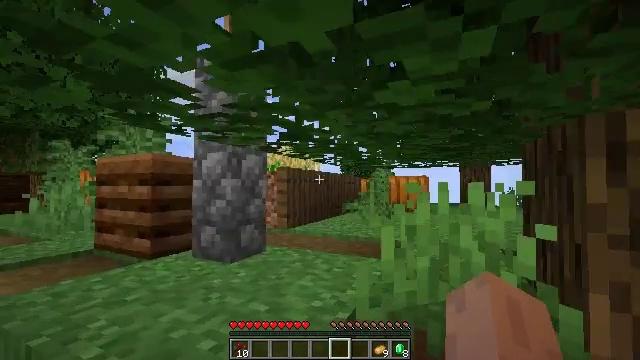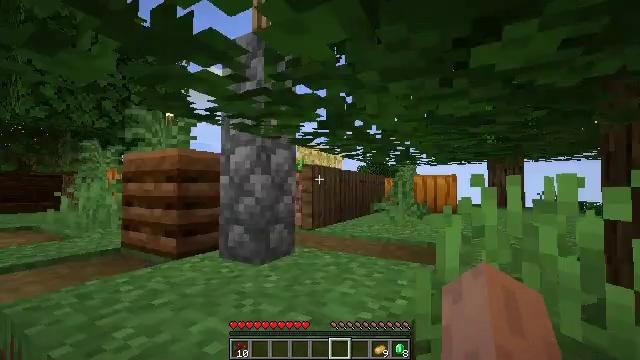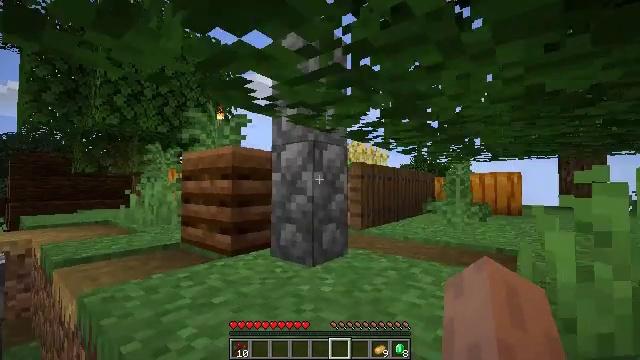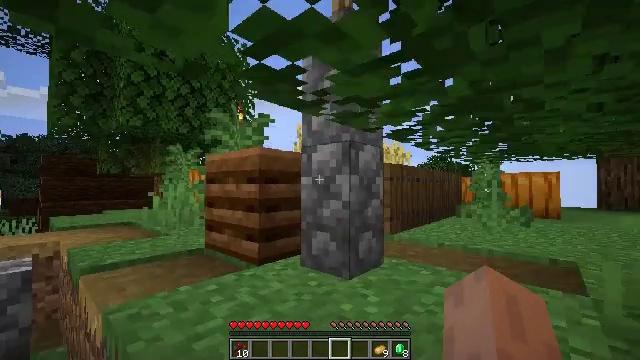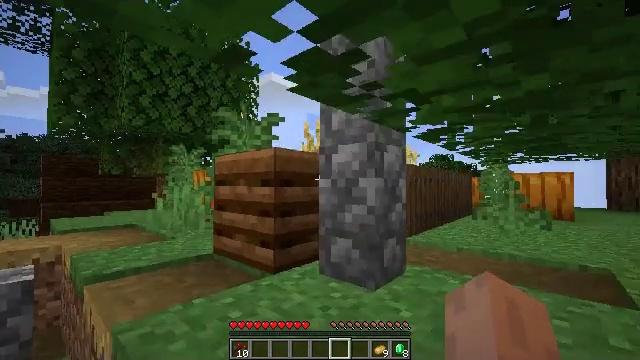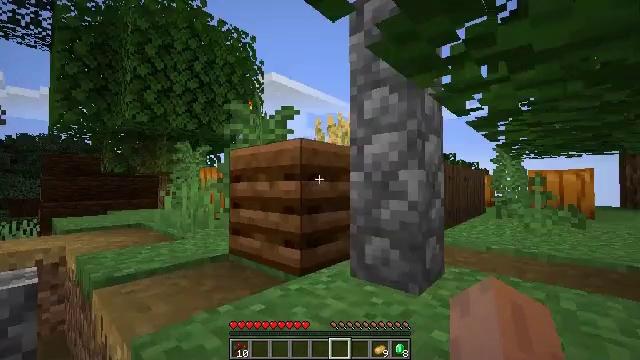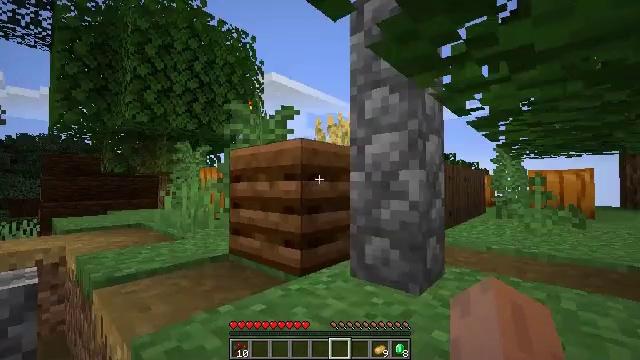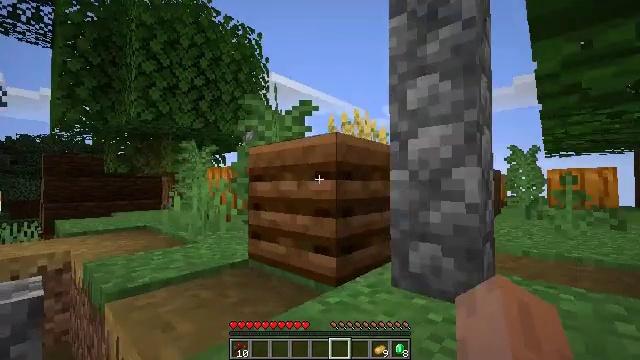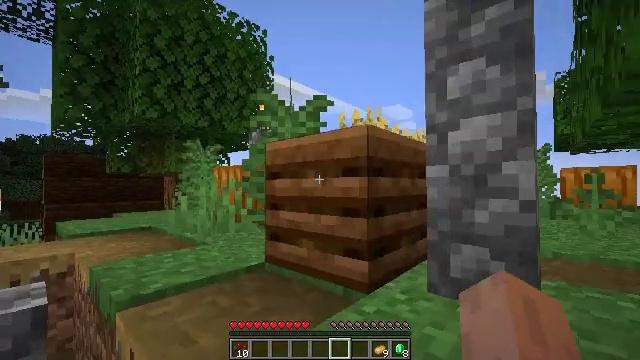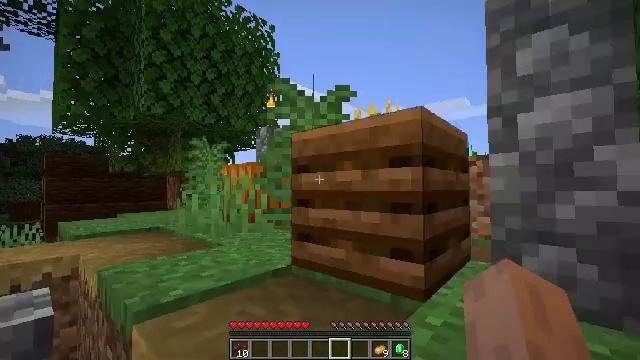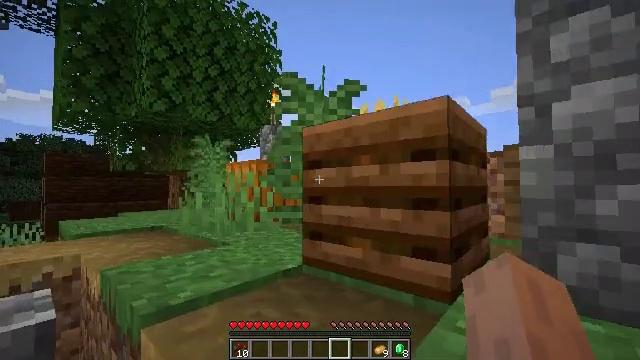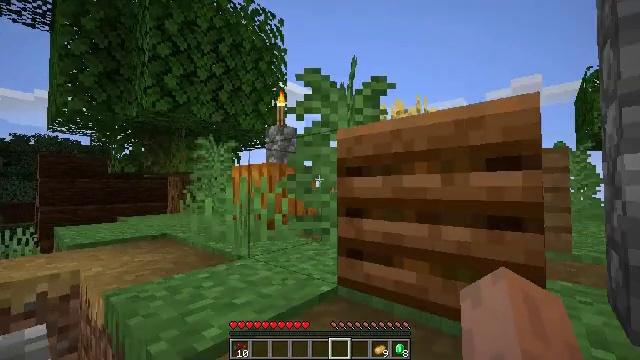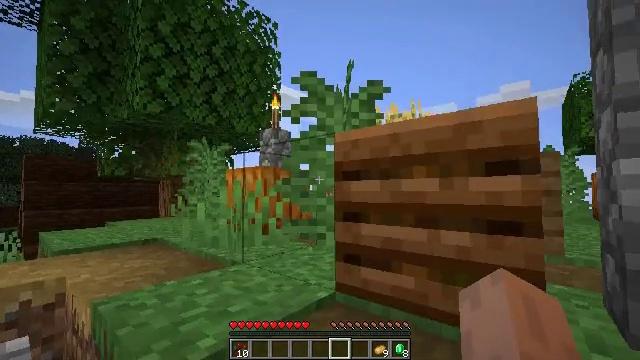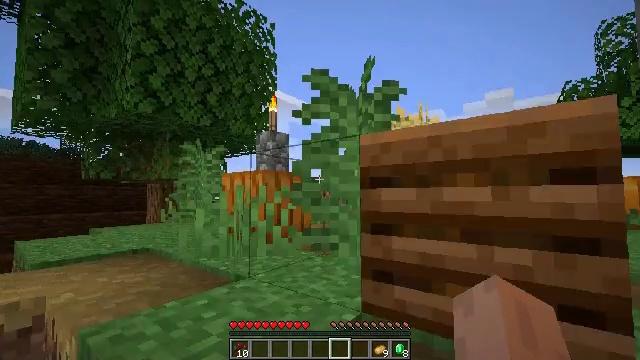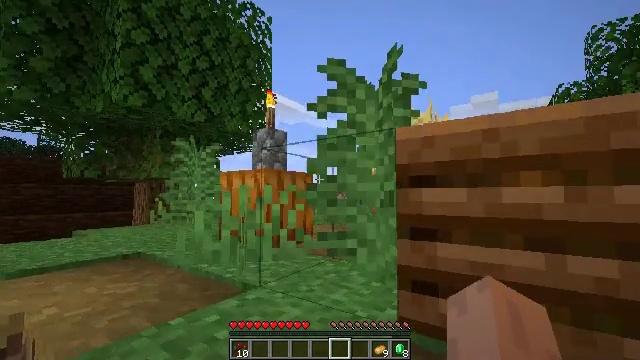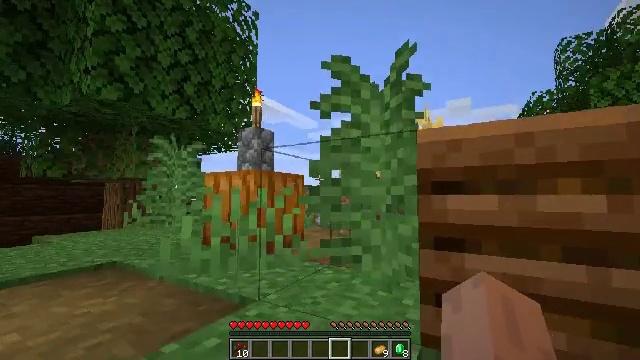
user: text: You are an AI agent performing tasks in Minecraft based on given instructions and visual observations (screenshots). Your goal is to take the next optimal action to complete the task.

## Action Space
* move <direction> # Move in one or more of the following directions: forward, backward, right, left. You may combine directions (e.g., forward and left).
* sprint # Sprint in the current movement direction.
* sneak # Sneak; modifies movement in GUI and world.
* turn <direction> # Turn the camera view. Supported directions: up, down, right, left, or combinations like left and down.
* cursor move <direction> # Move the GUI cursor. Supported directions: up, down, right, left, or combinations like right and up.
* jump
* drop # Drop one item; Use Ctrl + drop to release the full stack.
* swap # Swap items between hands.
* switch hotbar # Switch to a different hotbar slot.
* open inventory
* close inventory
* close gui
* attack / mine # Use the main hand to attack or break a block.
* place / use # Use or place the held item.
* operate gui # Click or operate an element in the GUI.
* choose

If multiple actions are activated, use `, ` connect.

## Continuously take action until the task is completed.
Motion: motion action
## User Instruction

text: Pick up the purple carpet from the ground.
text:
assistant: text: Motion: move forward and move left, turn left
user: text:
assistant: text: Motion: move forward and move left, turn left
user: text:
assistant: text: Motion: move forward and move left, turn left
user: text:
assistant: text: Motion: move forward and move left
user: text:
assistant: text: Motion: move forward and move left
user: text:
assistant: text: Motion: move forward and move left
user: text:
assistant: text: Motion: move forward and move left
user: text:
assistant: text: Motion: move forward and move left
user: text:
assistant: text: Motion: move forward and move left
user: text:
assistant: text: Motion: move forward and move left
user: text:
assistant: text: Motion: move forward and move left
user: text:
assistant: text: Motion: move forward and move left, turn right
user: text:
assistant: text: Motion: move forward and move left, turn right
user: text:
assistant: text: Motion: move forward and move left, turn right
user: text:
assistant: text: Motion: move forward and move left, turn right
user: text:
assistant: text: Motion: move forward and move left, turn right, jump
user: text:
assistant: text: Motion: move forward, turn right, jump
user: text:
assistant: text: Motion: move forward, jump
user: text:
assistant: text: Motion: move forward, jump
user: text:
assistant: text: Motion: move forward, jump
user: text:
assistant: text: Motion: move forward, turn down
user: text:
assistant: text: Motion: move forward, turn right and down
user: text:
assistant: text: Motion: move forward, turn right and down
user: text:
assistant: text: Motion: move forward, turn down
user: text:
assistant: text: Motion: move forward, turn right and down
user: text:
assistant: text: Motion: move forward
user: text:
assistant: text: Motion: move forward and move left
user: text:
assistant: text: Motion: move forward and move left
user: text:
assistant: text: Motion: move forward and move left
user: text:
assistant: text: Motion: move forward and move left